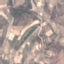
Label: PermanentCrop